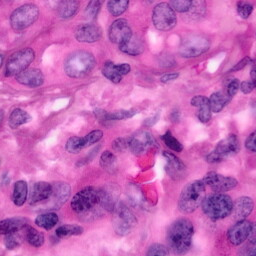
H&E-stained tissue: Pancreatic